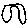
Label: car